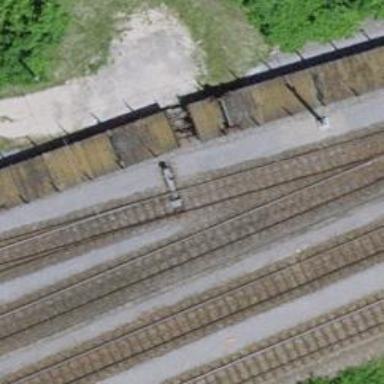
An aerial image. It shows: Rail yard with electrified contact lines for railway operations.